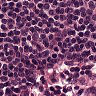
Metastatic tissue present: no